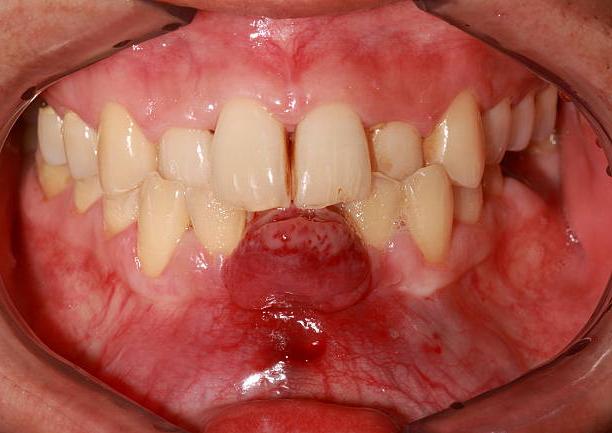
Condition: Gingivitis